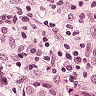
Metastatic tissue present: yes